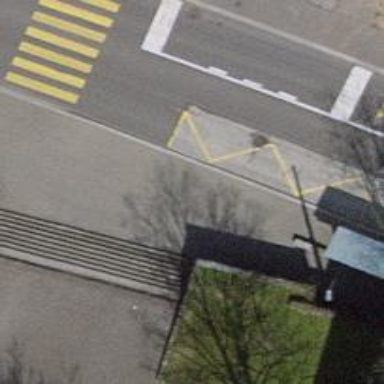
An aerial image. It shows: Set of steps on the road.